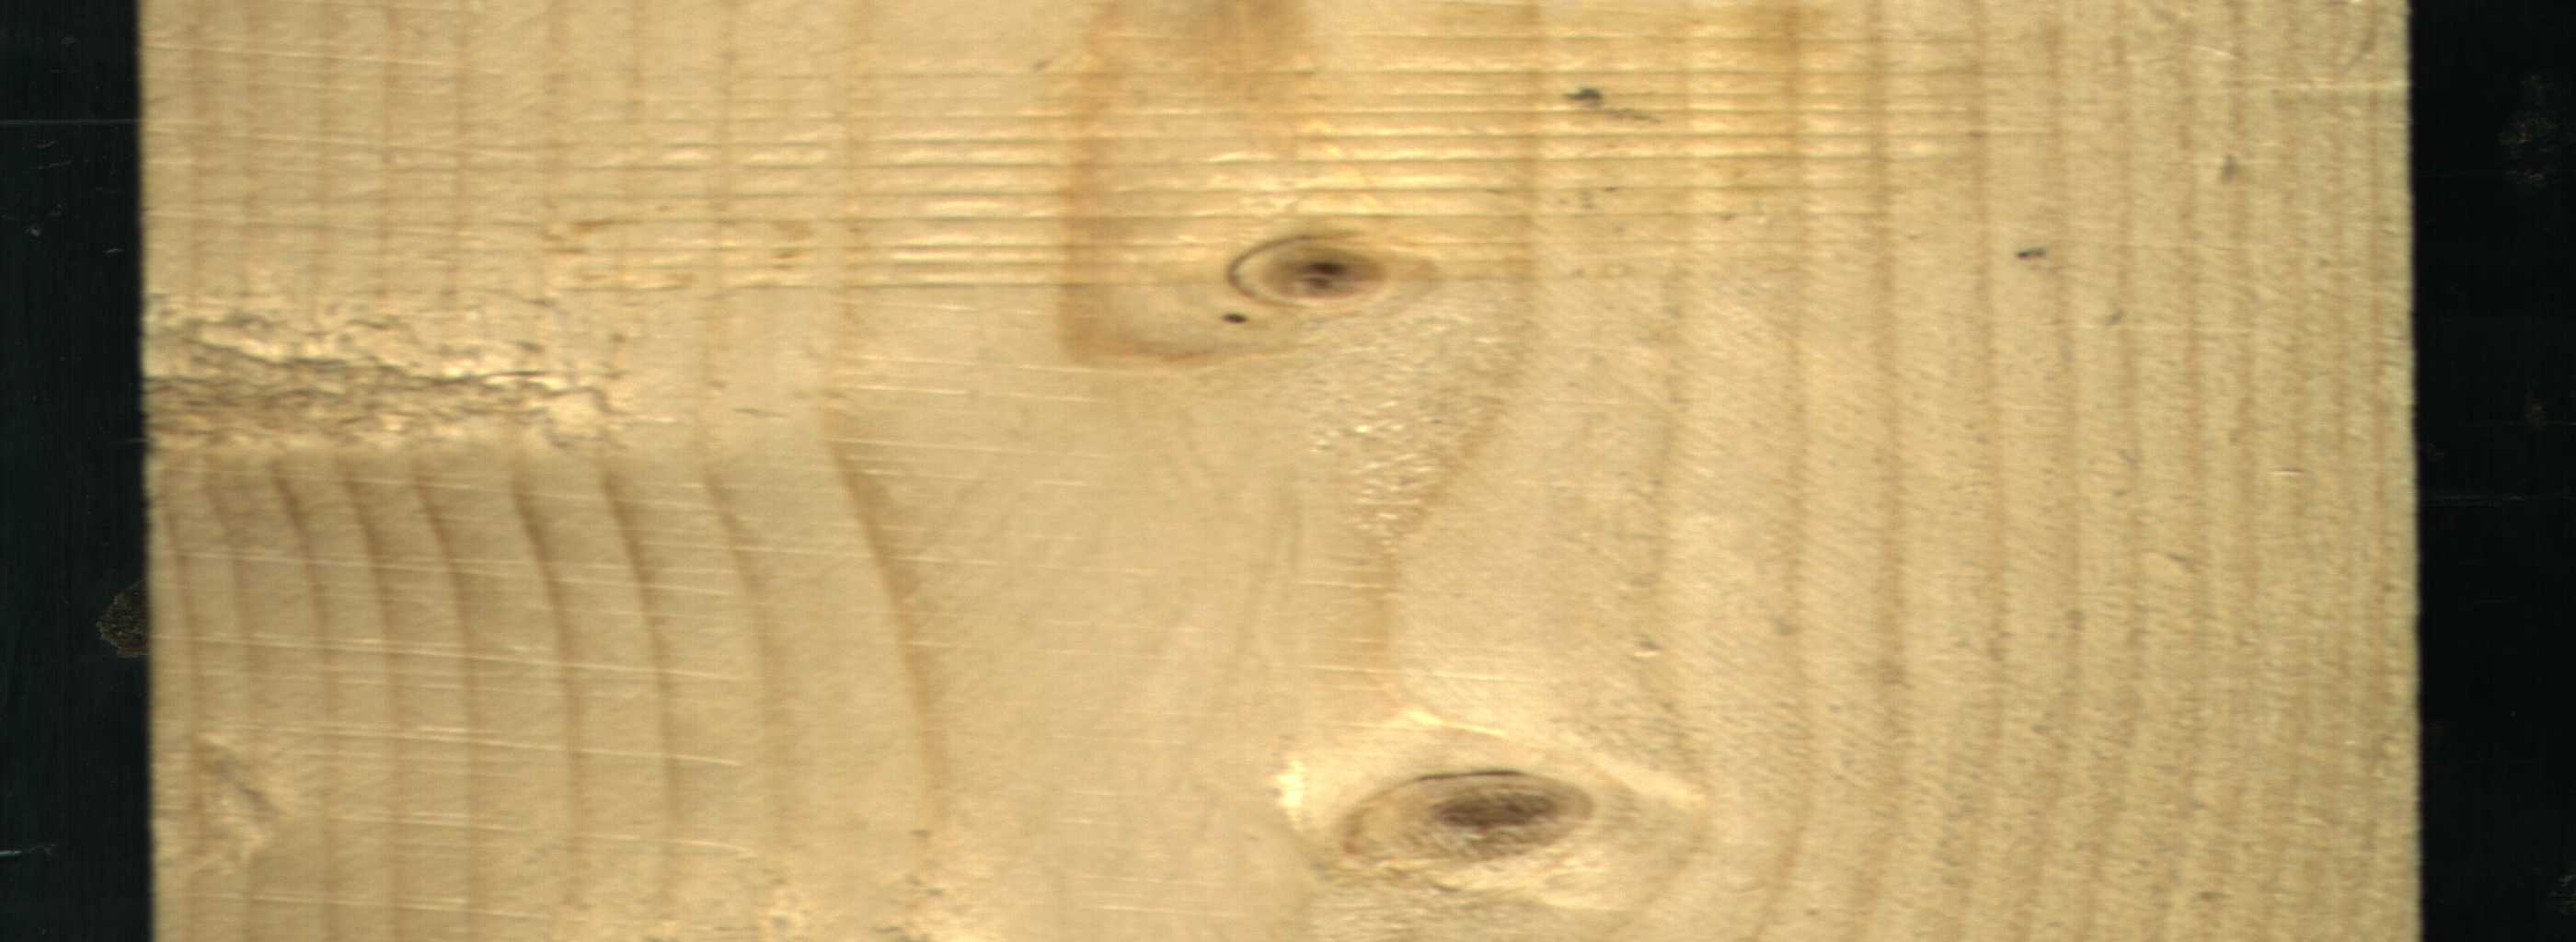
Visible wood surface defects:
Live_Knot
Live_Knot